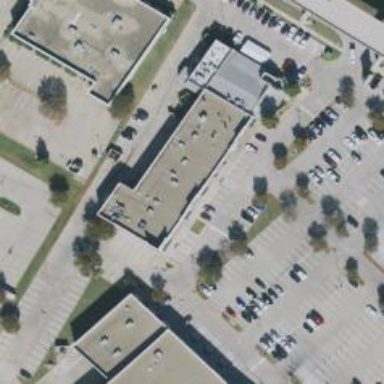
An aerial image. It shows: Healthcare clinic.